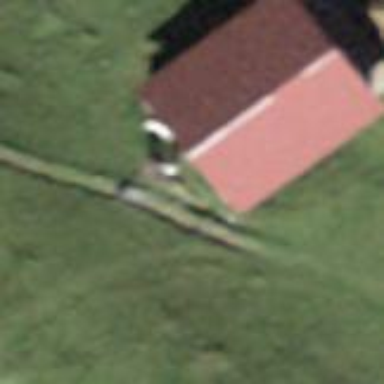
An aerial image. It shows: Farm auxiliary building.